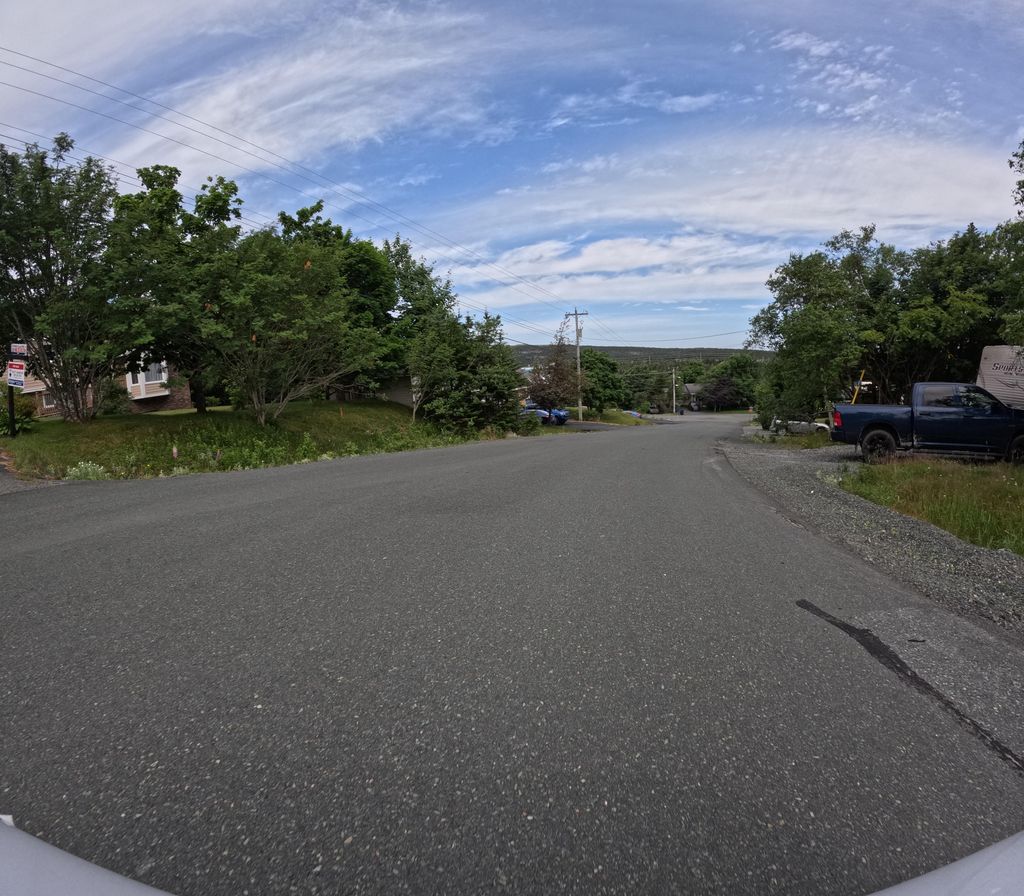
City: st_johns